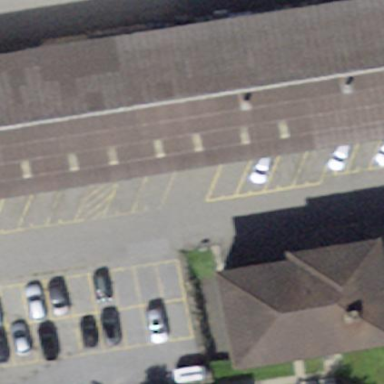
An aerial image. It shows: Gabled building.